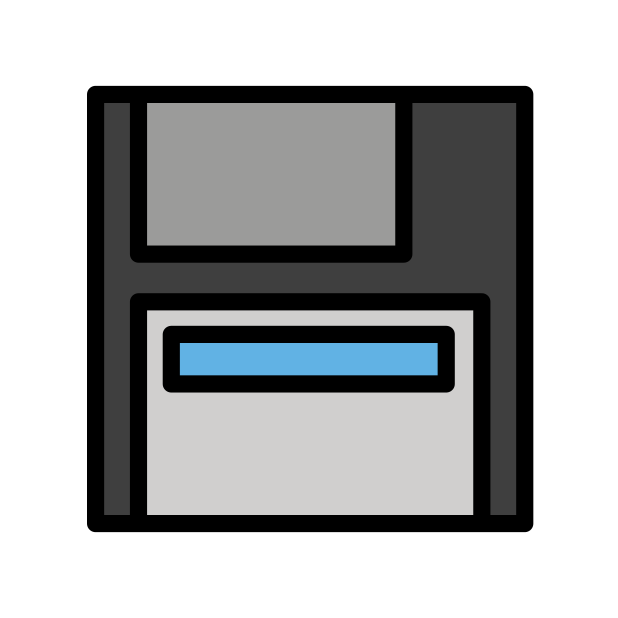
floppy disk